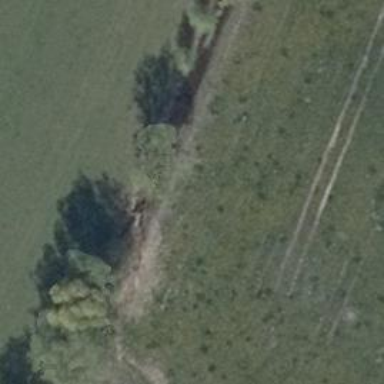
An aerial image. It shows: Row of deciduous broadleaved trees.